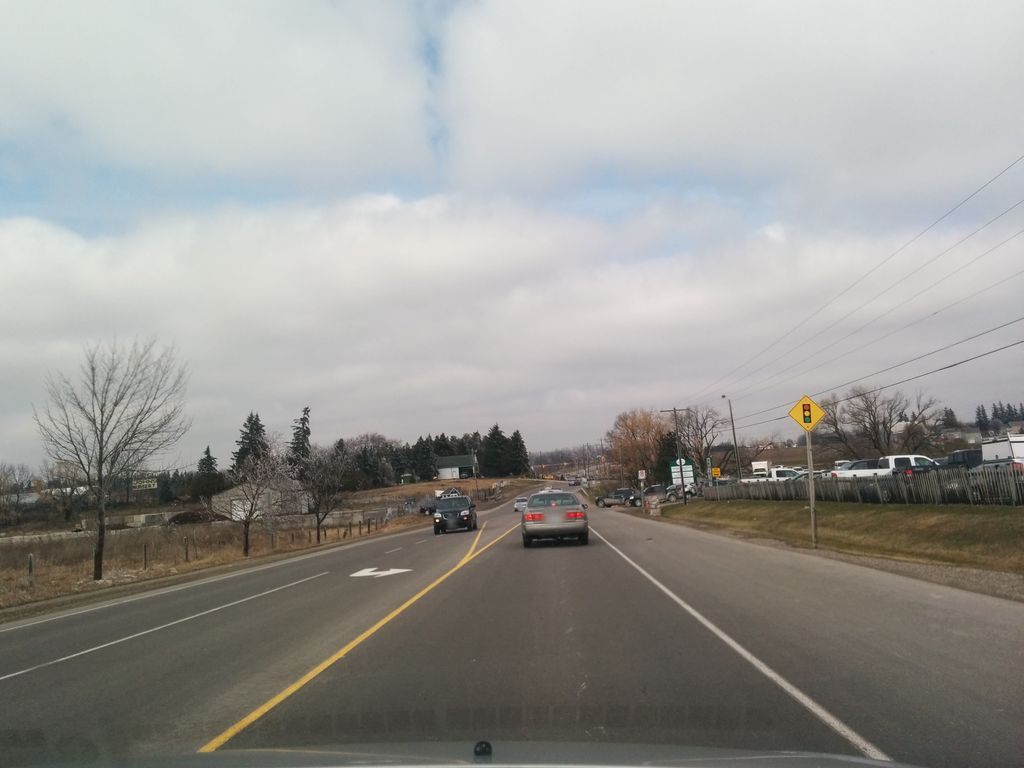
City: kitchener-waterloo